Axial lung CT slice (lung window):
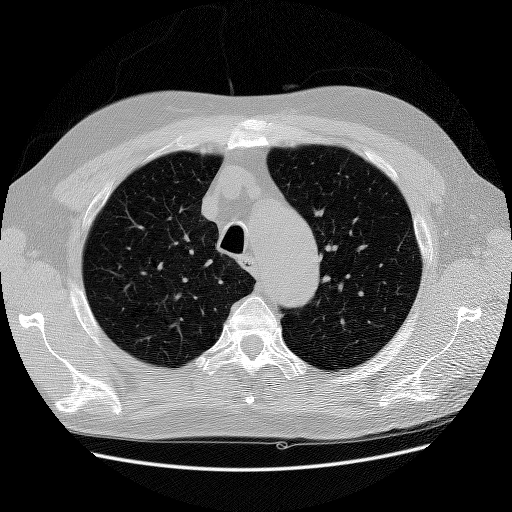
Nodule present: no